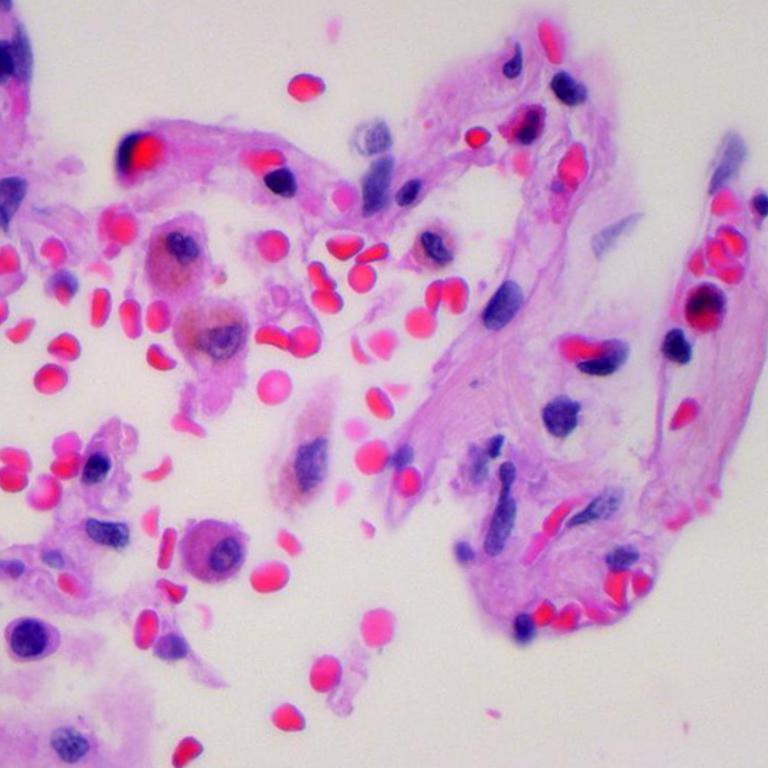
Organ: lung
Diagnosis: benign